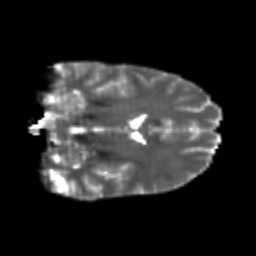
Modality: T2w
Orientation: coronal
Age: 23
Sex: male
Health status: healthy
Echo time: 0.074 s